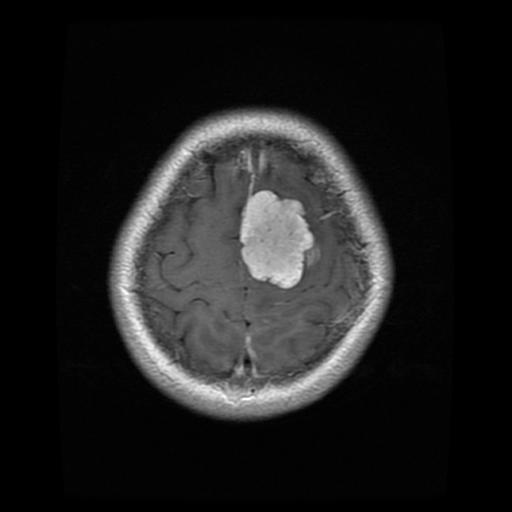
Label: meningioma